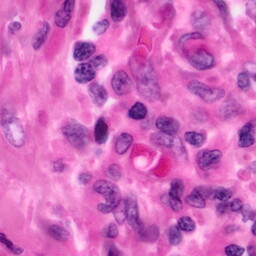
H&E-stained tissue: Pancreatic